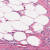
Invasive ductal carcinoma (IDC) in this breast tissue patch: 0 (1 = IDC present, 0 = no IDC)